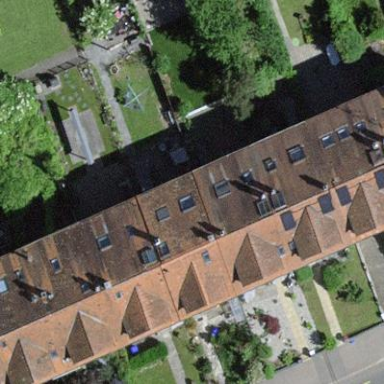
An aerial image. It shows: Terrace building.